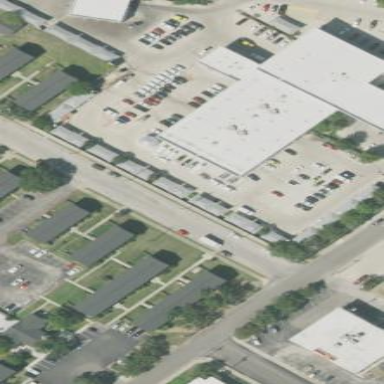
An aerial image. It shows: Car shop building.